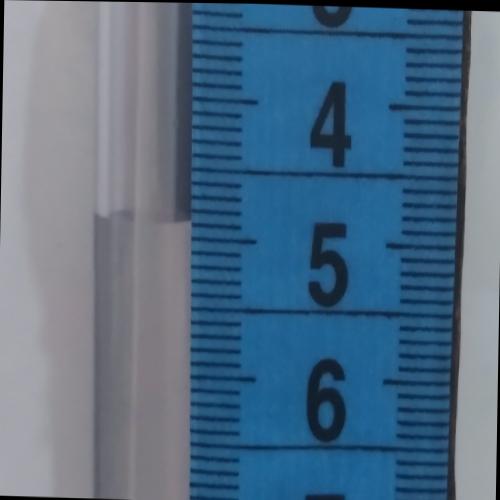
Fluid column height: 4.9 cm